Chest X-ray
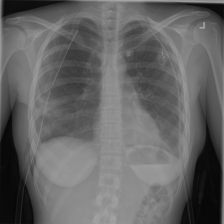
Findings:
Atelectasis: negative
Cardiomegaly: negative
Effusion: negative
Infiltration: negative
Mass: negative
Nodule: negative
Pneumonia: negative
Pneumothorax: negative
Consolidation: negative
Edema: negative
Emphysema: negative
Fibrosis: negative
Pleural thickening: negative
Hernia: negative